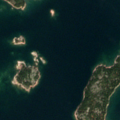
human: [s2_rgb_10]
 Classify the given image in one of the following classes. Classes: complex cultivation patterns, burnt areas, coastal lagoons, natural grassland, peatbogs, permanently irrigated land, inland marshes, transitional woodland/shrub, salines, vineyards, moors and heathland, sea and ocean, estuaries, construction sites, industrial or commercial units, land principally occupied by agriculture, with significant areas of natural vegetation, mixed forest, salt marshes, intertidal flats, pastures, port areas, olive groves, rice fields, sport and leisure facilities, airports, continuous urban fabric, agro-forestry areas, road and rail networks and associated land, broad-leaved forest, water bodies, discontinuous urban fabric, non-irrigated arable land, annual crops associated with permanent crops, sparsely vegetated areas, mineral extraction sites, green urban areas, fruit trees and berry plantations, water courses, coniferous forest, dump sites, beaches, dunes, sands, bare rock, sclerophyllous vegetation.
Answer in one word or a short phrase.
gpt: coniferous forest, mixed forest, sea and ocean